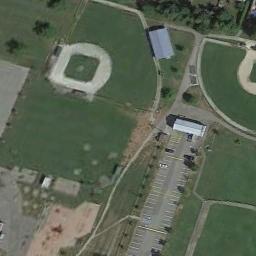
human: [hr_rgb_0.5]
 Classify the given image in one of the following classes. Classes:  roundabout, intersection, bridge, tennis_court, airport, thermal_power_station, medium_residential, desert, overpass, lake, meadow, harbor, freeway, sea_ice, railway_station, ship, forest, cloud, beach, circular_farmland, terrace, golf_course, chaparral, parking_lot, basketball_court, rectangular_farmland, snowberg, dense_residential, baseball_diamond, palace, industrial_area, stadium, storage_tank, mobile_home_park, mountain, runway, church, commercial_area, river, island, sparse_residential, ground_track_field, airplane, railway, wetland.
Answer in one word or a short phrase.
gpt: baseball_diamond